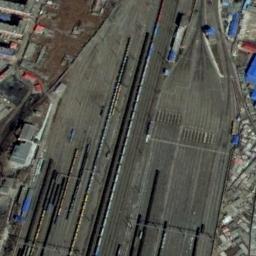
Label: railway